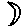
Label: moon